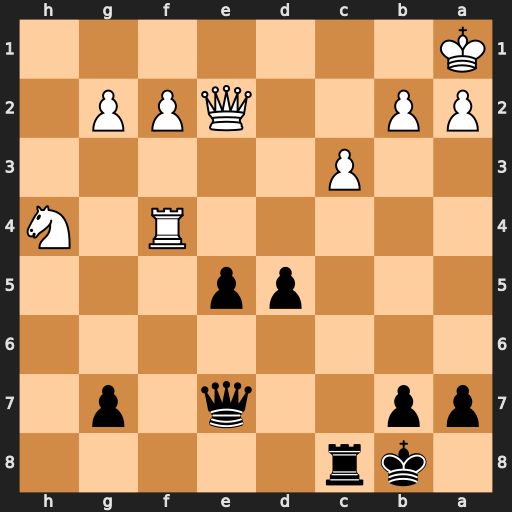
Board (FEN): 1kr5/pp2q1p1/8/3pp3/5R1N/2P5/PP2QPP1/K7
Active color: b
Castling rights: -
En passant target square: -
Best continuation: Qg5 Nf3 Qxf4 Qxe5+ Qxe5